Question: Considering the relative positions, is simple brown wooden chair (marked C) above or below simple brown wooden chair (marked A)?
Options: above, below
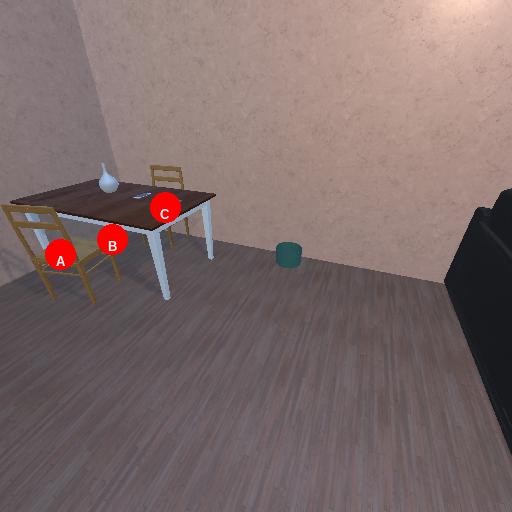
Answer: above